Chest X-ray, PA view. Patient: 58 years old, sex M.
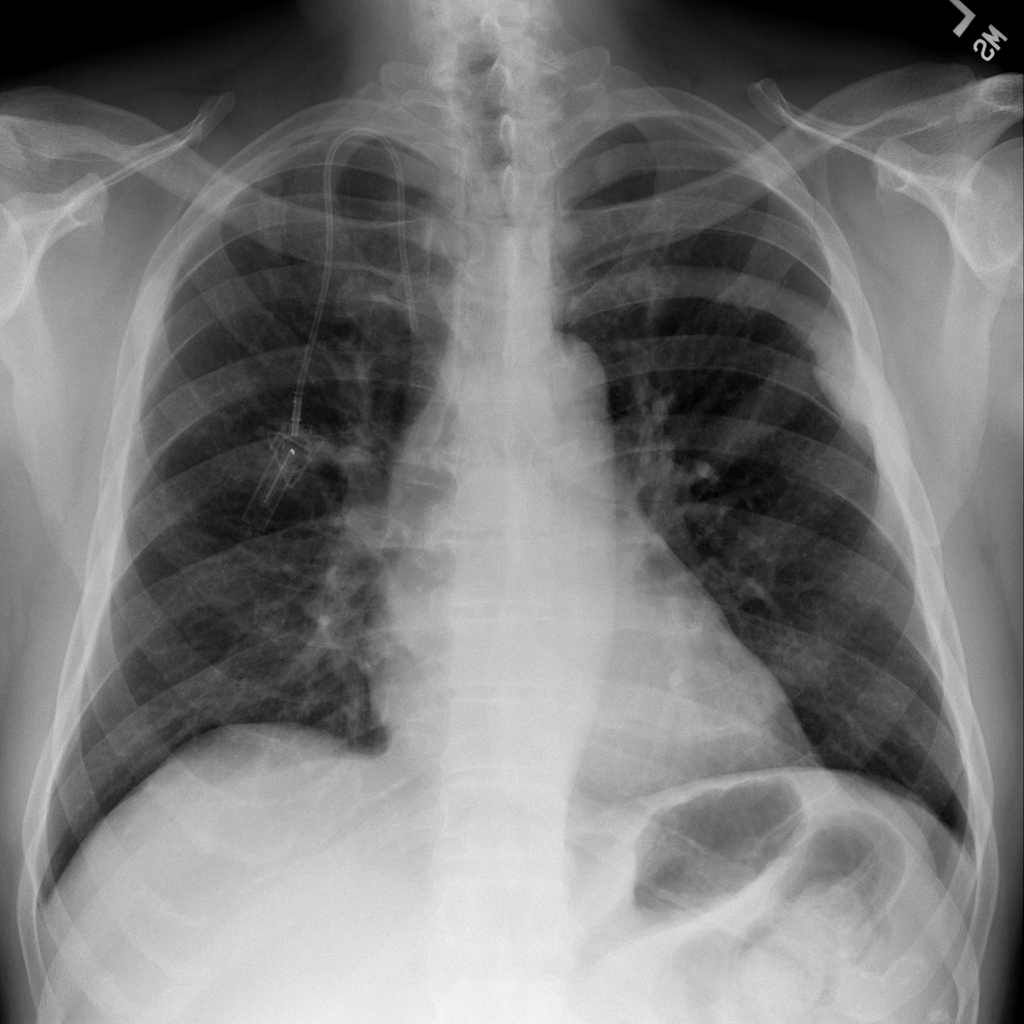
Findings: No Finding